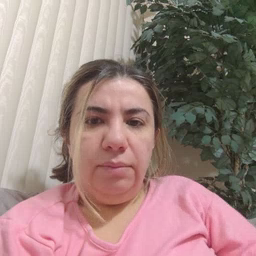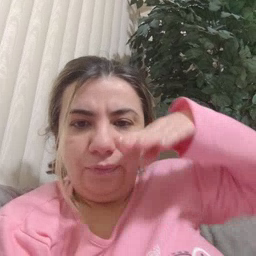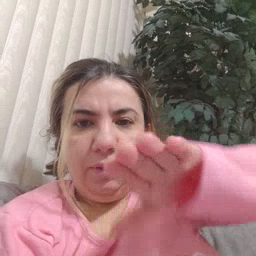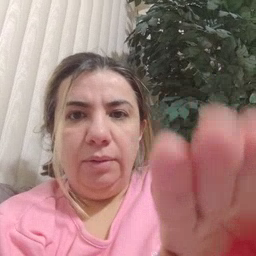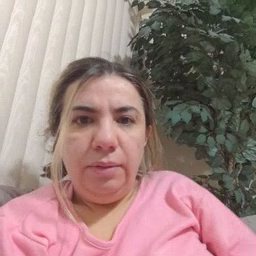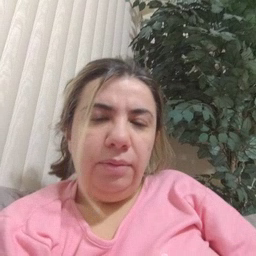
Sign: into